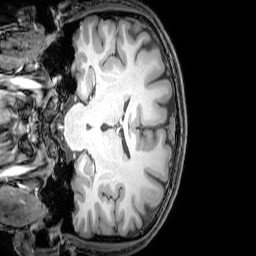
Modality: T1w
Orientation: coronal
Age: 24
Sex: male
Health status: healthy
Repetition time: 0.081 s
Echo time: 0.037 s